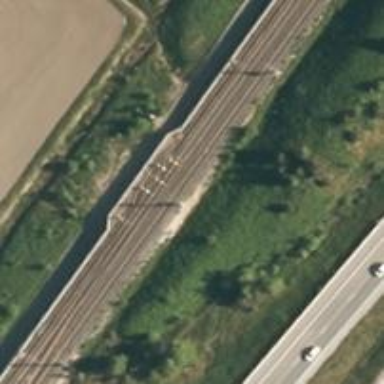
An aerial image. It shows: Railway with continuous electrified contact lines.